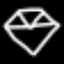
Label: diamond